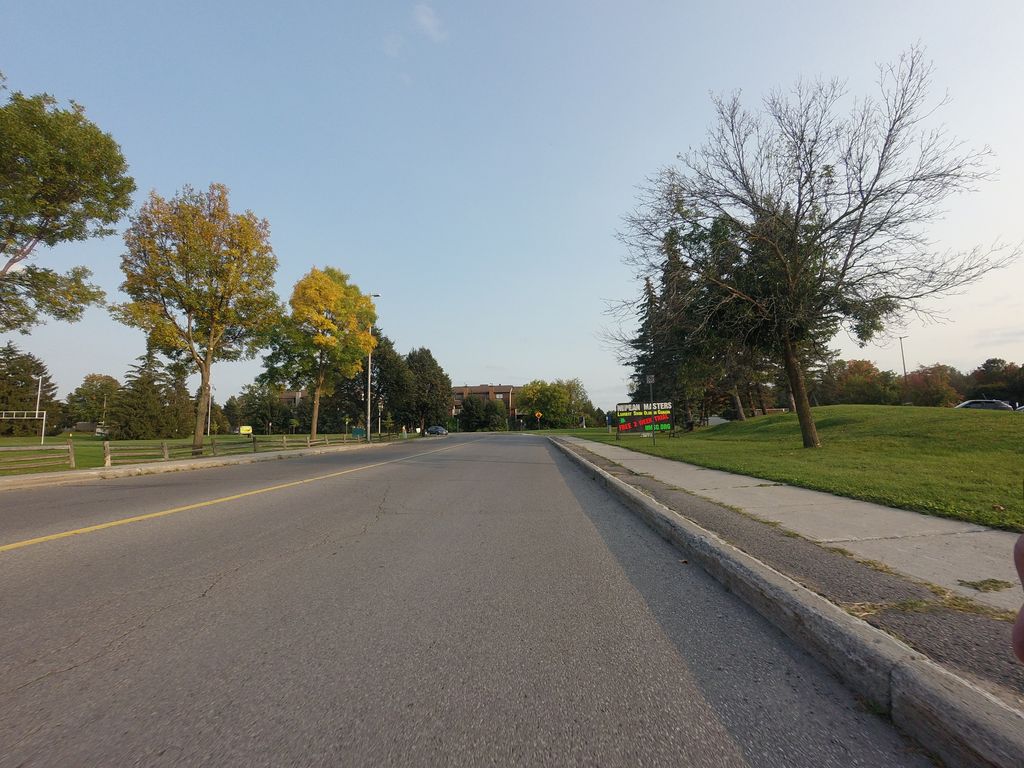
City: ottawa-gatineau